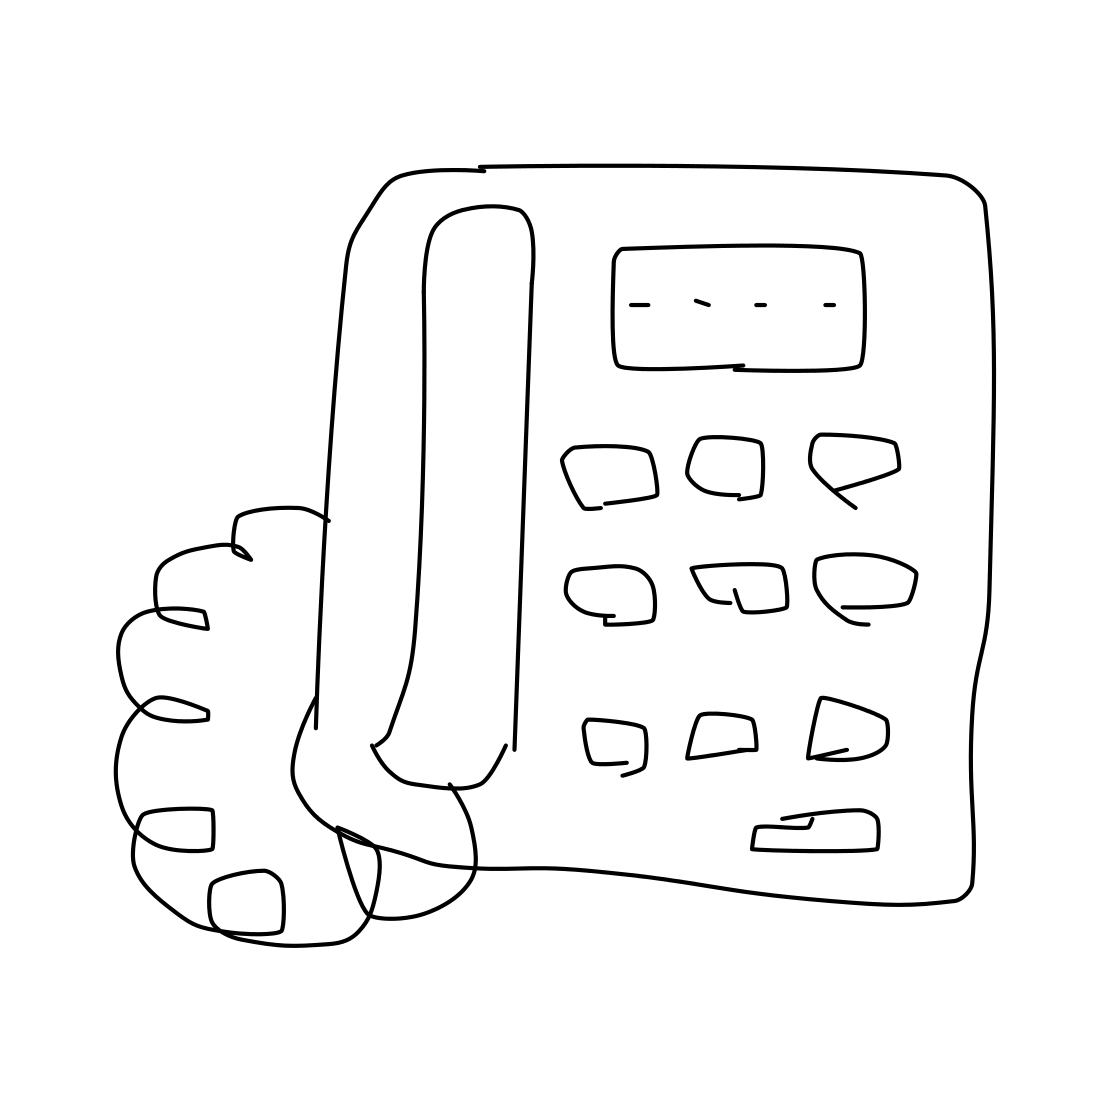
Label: telephone